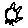
Label: sun